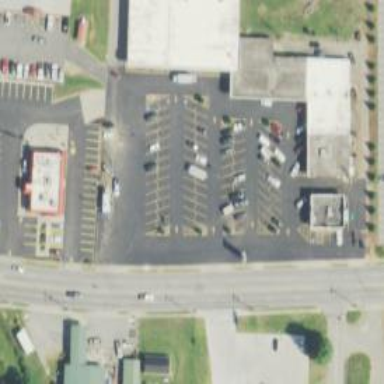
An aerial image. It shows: Retail building.